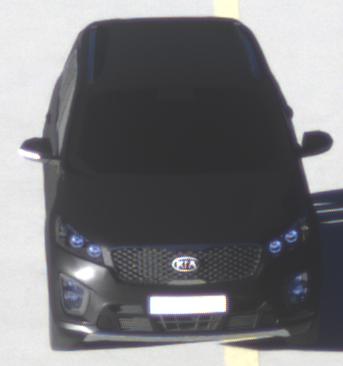
Make: KIA
Model: Sorento 2.2 CRDi
Detailed model: Sorento (UM)
Model produced from: 2015/03
Model produced until: 2017/10
Doors: 5
Color: black
Road condition: dry road
Daytime: sunrise or sunset
Contrast: high contrast